Question: On an existing website, one block of text is displaying too large on an iPhone, and part of it is white. I've tested it on Android and on an iPad, which pushes the rest of the site down too far, so it doesn't line up with the background. It is the proper size on an iPad, but still showing up white. The text in question is in the top right corner on this page: <URL>
This is how it looks on an iphone:

I've disabled text scaling, and I've tried using inline css, with no effect. Only phone numbers are displaying white, so I assume the iphone is creating some sort of link to call those numbers with the phone, but regardless, that can't be white with a white background.
I apologize for the awful table design and lack of validation, but I'm simply not budgeted to redo the entire site properly. There are no validation errors that have to do with text or formatting, I doubt that has anything to do with what is going on.
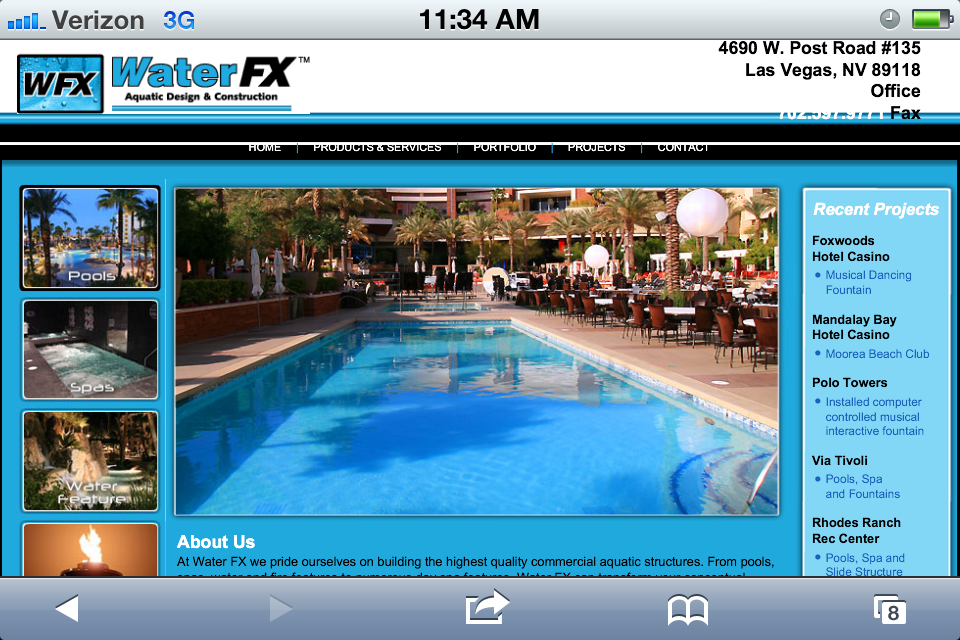
Answer: This could be the difference between things like 'pt' vs 'px' vs '%' on your iOS device for that specific block.
After checking your code, I think this is it in fact:
'''
font-family: Arial,Helvetica,sans-serif;
font-size: 8pt;
color: black;
font-weight: bold;
'''
The 'font-size: 8pt' I would bet is the culprit.